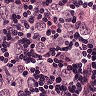
Metastatic tissue present: yes